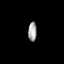
Tissue: skin
Cell type: Others
Senescence score: 0.8288
Nuclear area (px): 161
Mean DAPI intensity: 162.348